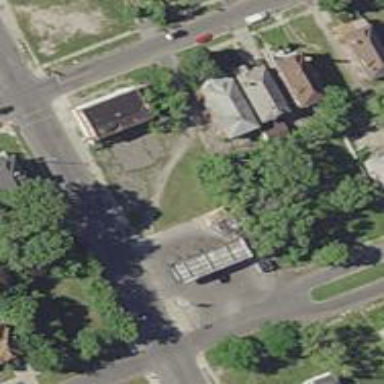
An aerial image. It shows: Alleyway designated as service road.